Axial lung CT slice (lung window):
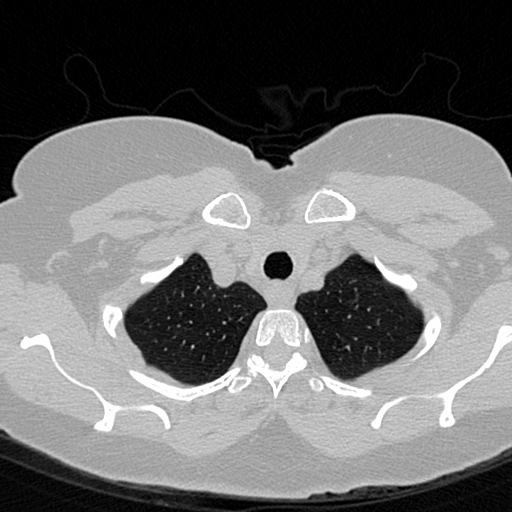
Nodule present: no